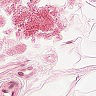
Metastatic tissue present: no